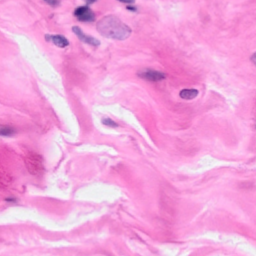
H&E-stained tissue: Breast